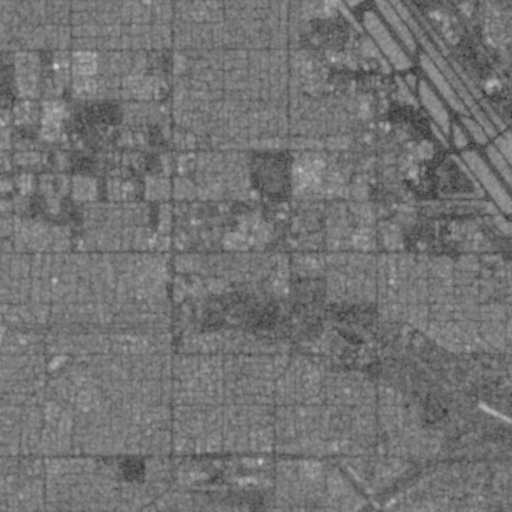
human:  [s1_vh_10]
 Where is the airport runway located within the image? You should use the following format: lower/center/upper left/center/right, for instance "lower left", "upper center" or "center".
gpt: The airport runway is located in the upper right of the image.
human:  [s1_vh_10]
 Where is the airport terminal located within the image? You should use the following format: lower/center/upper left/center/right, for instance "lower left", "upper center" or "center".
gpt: The airport terminal is located in the upper right of the image.
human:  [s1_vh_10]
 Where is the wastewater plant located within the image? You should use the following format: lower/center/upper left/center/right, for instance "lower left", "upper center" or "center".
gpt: The wastewater plant is located in the lower right of the image.
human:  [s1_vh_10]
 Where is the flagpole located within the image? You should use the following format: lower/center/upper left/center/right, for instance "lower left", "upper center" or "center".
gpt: The flagpole is located in the upper right of the image.
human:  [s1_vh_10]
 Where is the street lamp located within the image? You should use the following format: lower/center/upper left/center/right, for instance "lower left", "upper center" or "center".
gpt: The street lamp is located in the center of the image.
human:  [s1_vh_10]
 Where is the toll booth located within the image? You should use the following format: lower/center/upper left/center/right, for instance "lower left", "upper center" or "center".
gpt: The toll booth is located in the upper right of the image.
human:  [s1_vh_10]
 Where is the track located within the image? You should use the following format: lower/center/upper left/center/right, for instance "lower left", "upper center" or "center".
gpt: There is no track in the image.

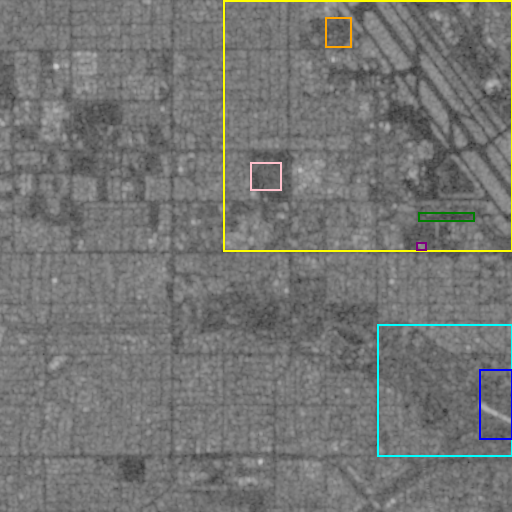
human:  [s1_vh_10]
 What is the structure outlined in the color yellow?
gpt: The structure outlined in yellow is an airport.
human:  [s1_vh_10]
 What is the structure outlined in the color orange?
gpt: The structure outlined in orange is an airport apron.
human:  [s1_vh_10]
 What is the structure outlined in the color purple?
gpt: The structure outlined in purple is a gas station.
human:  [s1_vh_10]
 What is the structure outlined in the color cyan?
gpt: The structure outlined in cyan is a park.
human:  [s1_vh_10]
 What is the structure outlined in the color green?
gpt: The structure outlined in green is a parking lot.
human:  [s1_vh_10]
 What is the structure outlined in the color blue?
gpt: The structure outlined in blue is a wastewater plant.
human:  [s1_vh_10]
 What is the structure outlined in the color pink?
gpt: The structure outlined in pink is a building.
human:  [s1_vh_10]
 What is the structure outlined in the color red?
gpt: There is no red outline.